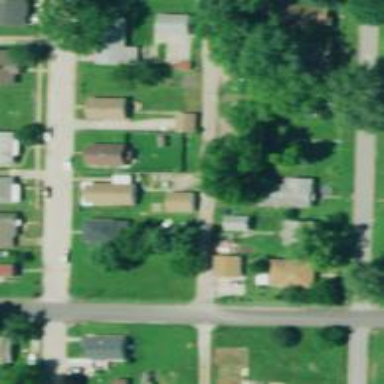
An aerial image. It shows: Alley classified as service road.